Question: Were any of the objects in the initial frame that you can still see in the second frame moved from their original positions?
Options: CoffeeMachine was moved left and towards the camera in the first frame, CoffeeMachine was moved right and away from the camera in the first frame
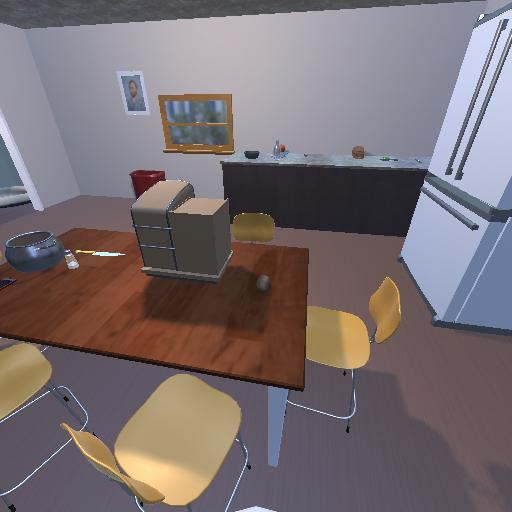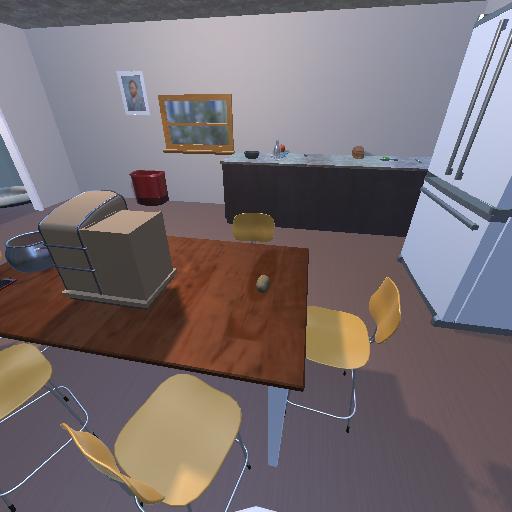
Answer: CoffeeMachine was moved left and towards the camera in the first frame